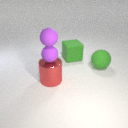
large green rubber sphere to the right of large green rubber cube